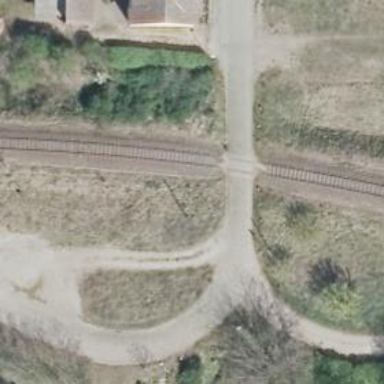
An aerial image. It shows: Level crossing along the railway.